Platform: macOS
Application: Arc Browser
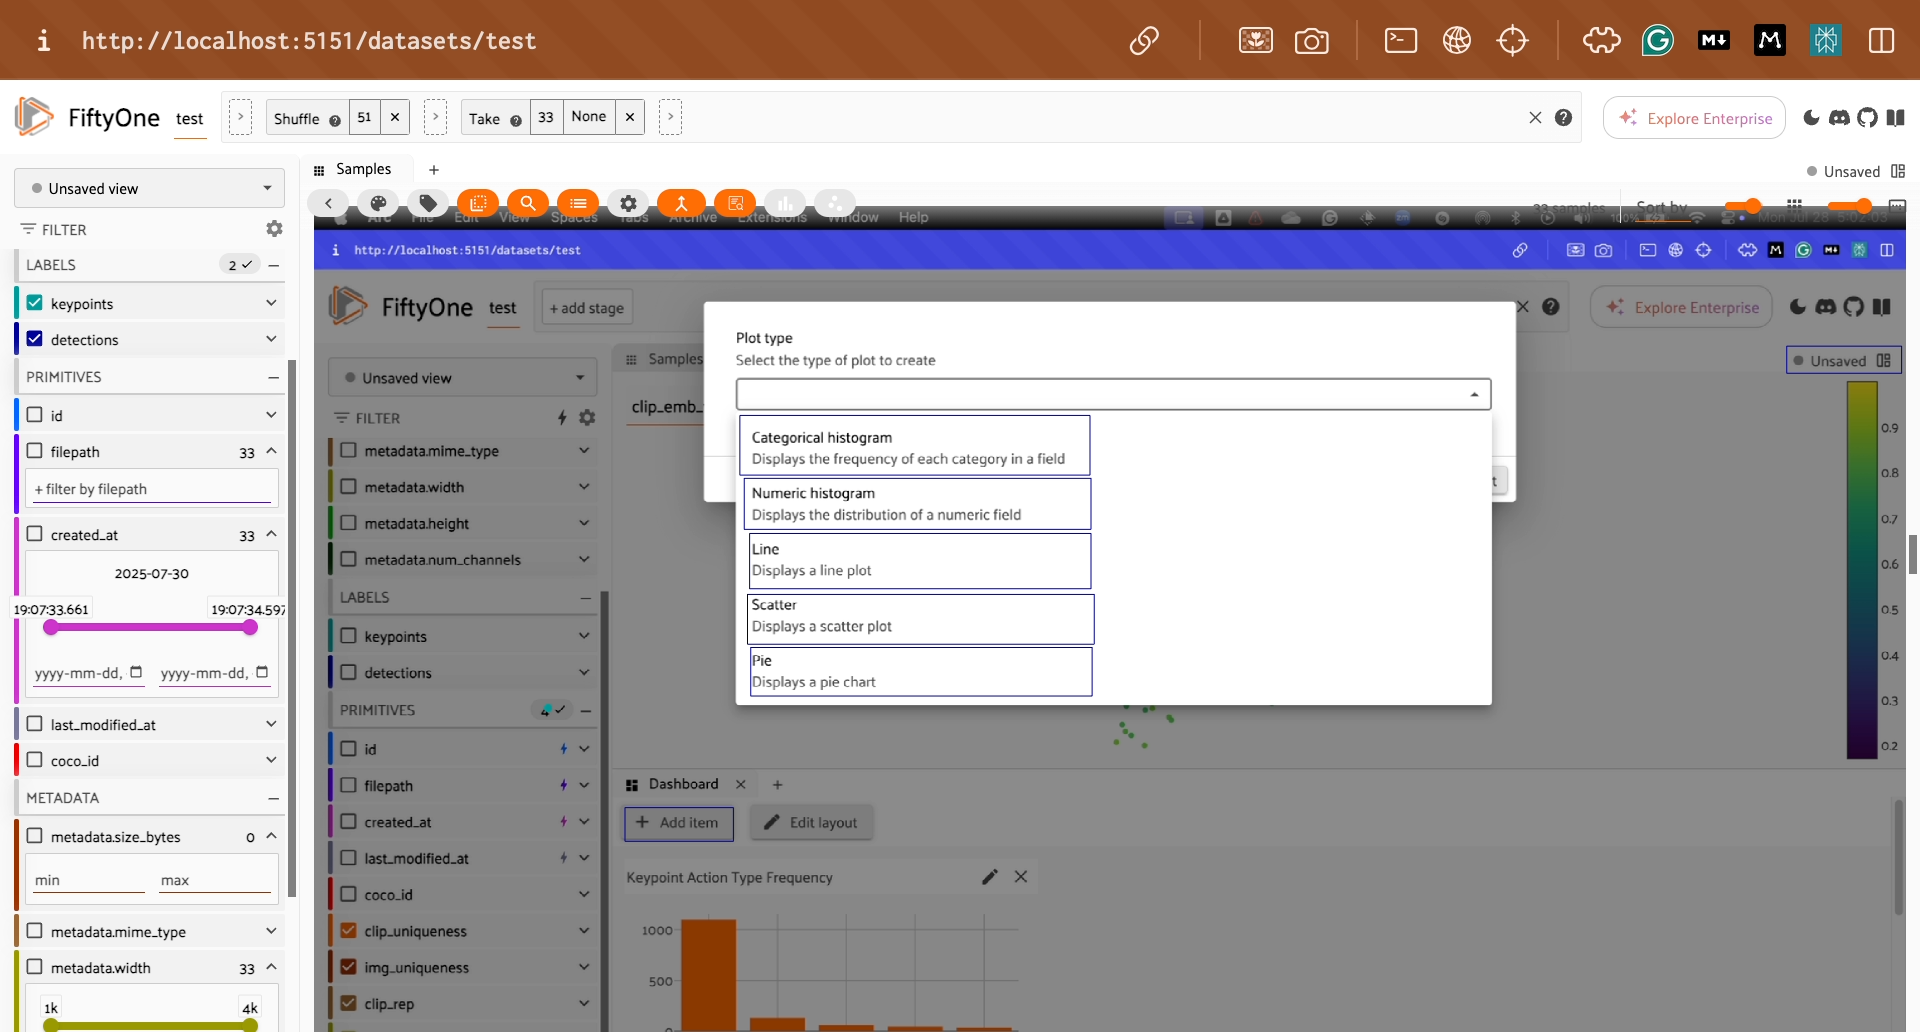
task_description: Clear all shown labels
action_type: click
element_info: Icon
steps_since_start: 1